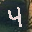
Label: 4